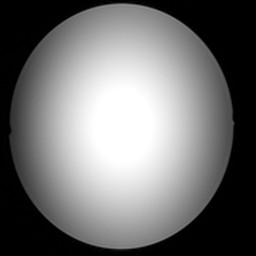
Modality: T1w
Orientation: coronal
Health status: healthy
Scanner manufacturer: siemens
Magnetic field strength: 3 T
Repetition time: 1.9 s
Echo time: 0.00227 s